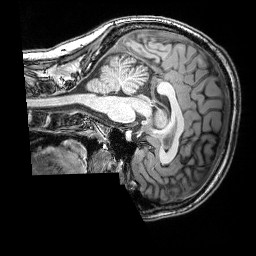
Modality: T1w
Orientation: sagittal
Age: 29
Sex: male
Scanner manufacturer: siemens
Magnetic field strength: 3 T
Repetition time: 2.53 s
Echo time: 0.00388 s